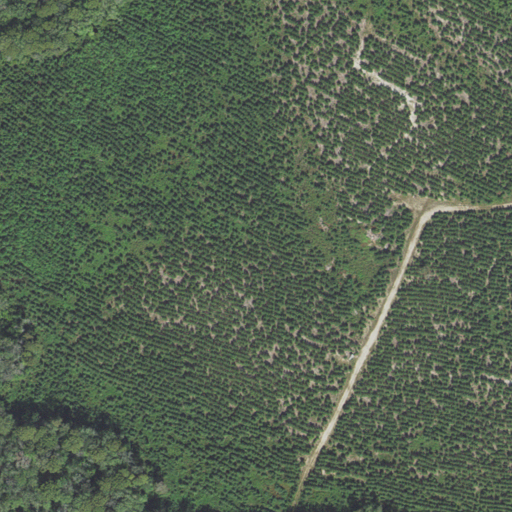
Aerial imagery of island in North Carolina named Buffalo Island containing evergreen forest, woody wetlands, herbaceous wetlands, and shrub